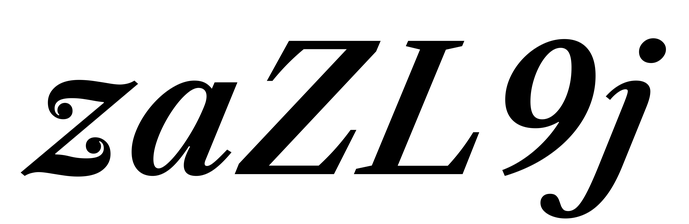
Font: LibreCaslonText-Italic_SemiBold_Italic